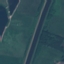
Land use / land cover class: River